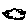
Label: cloud